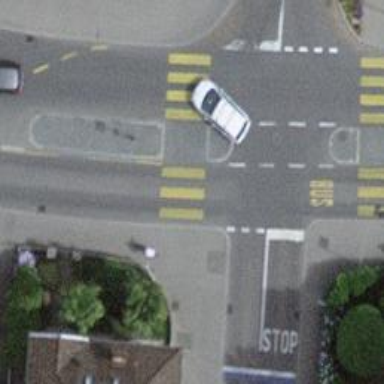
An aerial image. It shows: Zebra crossing on the road.